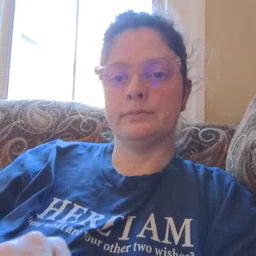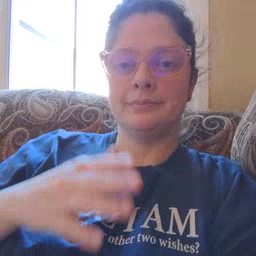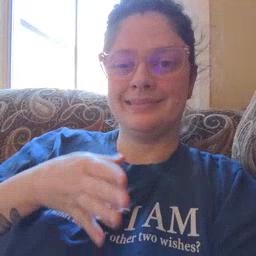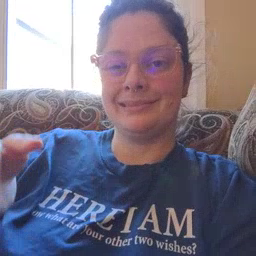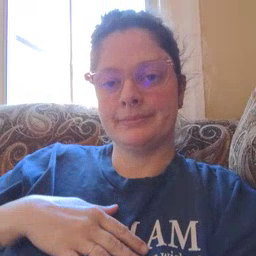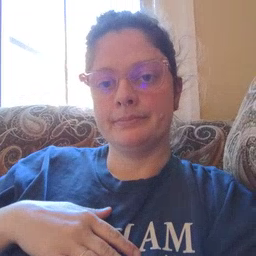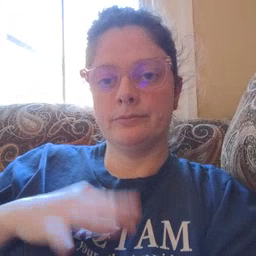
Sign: beside